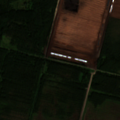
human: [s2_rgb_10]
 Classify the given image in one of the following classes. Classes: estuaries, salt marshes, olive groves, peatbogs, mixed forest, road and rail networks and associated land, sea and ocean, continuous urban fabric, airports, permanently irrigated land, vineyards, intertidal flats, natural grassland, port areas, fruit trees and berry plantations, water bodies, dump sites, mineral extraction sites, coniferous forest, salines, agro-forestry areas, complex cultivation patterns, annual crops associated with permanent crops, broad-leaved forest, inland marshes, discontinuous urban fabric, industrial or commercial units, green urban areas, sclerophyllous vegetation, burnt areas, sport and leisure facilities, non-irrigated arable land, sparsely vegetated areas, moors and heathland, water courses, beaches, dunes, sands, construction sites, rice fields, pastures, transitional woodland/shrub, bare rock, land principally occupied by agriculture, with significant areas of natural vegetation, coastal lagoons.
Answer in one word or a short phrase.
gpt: land principally occupied by agriculture, with significant areas of natural vegetation, broad-leaved forest, coniferous forest, mixed forest, transitional woodland/shrub, peatbogs